【题型】填空题　【知识点】解析几何　【难度】medium
定义两个点集 $S,T$ 之间的距离集为 $d(S,T) = \{ |PQ| \mid P \in S, Q \in T \}$，其中 $|PQ|$ 表示两点 $P,Q$ 之间的距离。已知 $m,t \in \mathbf{R}$，在平面直角坐标系 $xOy$ 中，点集
\[
S = \left\{ (x,y) \middle| \left(x - \sqrt{a^2 + 1}\right)^2 + (y - a)^2 = 1, a \in \mathbf{R} \right\}, \quad T = \left\{ (x,y) \mid x + my - t = 0 \right\},
\]
若 $d(S,T) = (0, +\infty)$，则 $t$ 的值为\underline{\hspace{3cm}}.
【解答】
\noindent 【答案】$-\sqrt{2}$

\vspace{1em}

\noindent 【知识点】根据直线与双曲线的位置关系求参数或范围、由直线与圆的位置关系求参数

\vspace{1em}

\noindent 【分析】集合 $S$ 表示以 $\left( \sqrt{a^2 + 1}, a \right)$ 为圆心，半径为 $1$ 的圆上的点，而圆心 $\left( \sqrt{a^2 + 1}, a \right)$ 在双曲线 $x^2 - y^2 = 1$ 的右支上，集合 $T$ 表示直线 $x + my - t = 0$ 上的点。画出图形可知，当直线 $x + my - t = 0$ 与双曲线的渐近线 $x \pm y = 0$ 平行且距离为 $1$ 时，满足条件，从而可解。

\vspace{1em}

\noindent 【详解】集合 $S$ 表示以 $\left( \sqrt{a^2 + 1}, a \right)$ 为圆心，半径为 $1$ 的圆上的点，

\noindent 集合 $T$ 表示直线 $x + my - t = 0$ 上的点。

\noindent 而圆心 $\left( \sqrt{a^2 + 1}, a \right)$ 在双曲线 $x^2 - y^2 = 1$ 的右支上，又因为 $d(S,T) = (0, +\infty)$，

\noindent 所以由图像可知，当直线 $x + my - t = 0$ 与双曲线的渐近线 $x \pm y = 0$ 平行且距离为 $1$ 时，满足条件，即 $m = \pm 1$。

\noindent 当 $m = -1$ 时，此时直线 $x - y - t = 0$ 在双曲线的渐近线 $x - y = 0$ 的左上方且距离为 $1$，

\noindent $\therefore \dfrac{|t|}{\sqrt{2}} = 1, t < 0$，解得 $t = -\sqrt{2}$；

\noindent 当 $m = 1$ 时，此时直线 $x + y - t = 0$ 在双曲线的渐近线 $x + y = 0$ 的左下方且距离为 $1$，

\noindent $\therefore \dfrac{|t|}{\sqrt{2}} = 1, t < 0$，解得 $t = -\sqrt{2}$。

\noindent 所以 $t$ 的值为 $-\sqrt{2}$。

\noindent 故答案为：$-\sqrt{2}$。

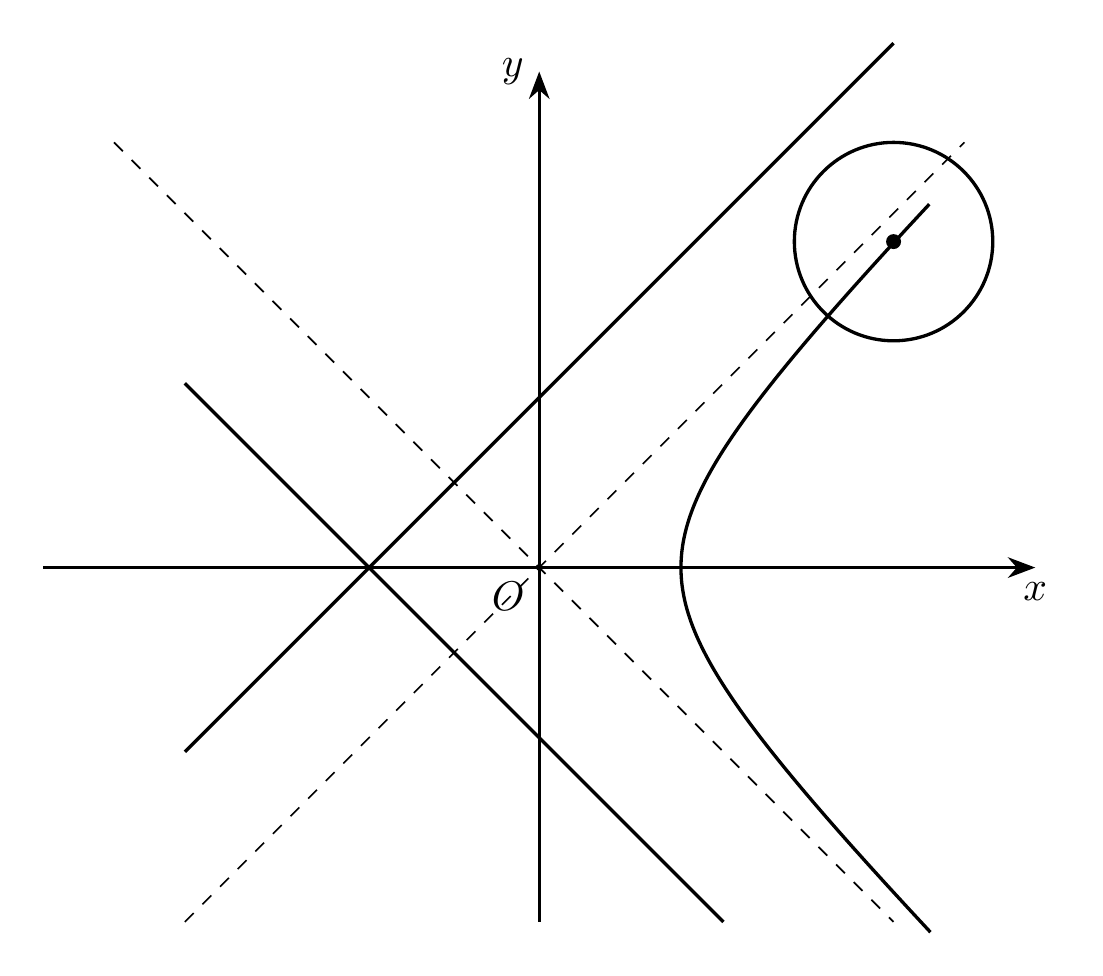